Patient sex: M
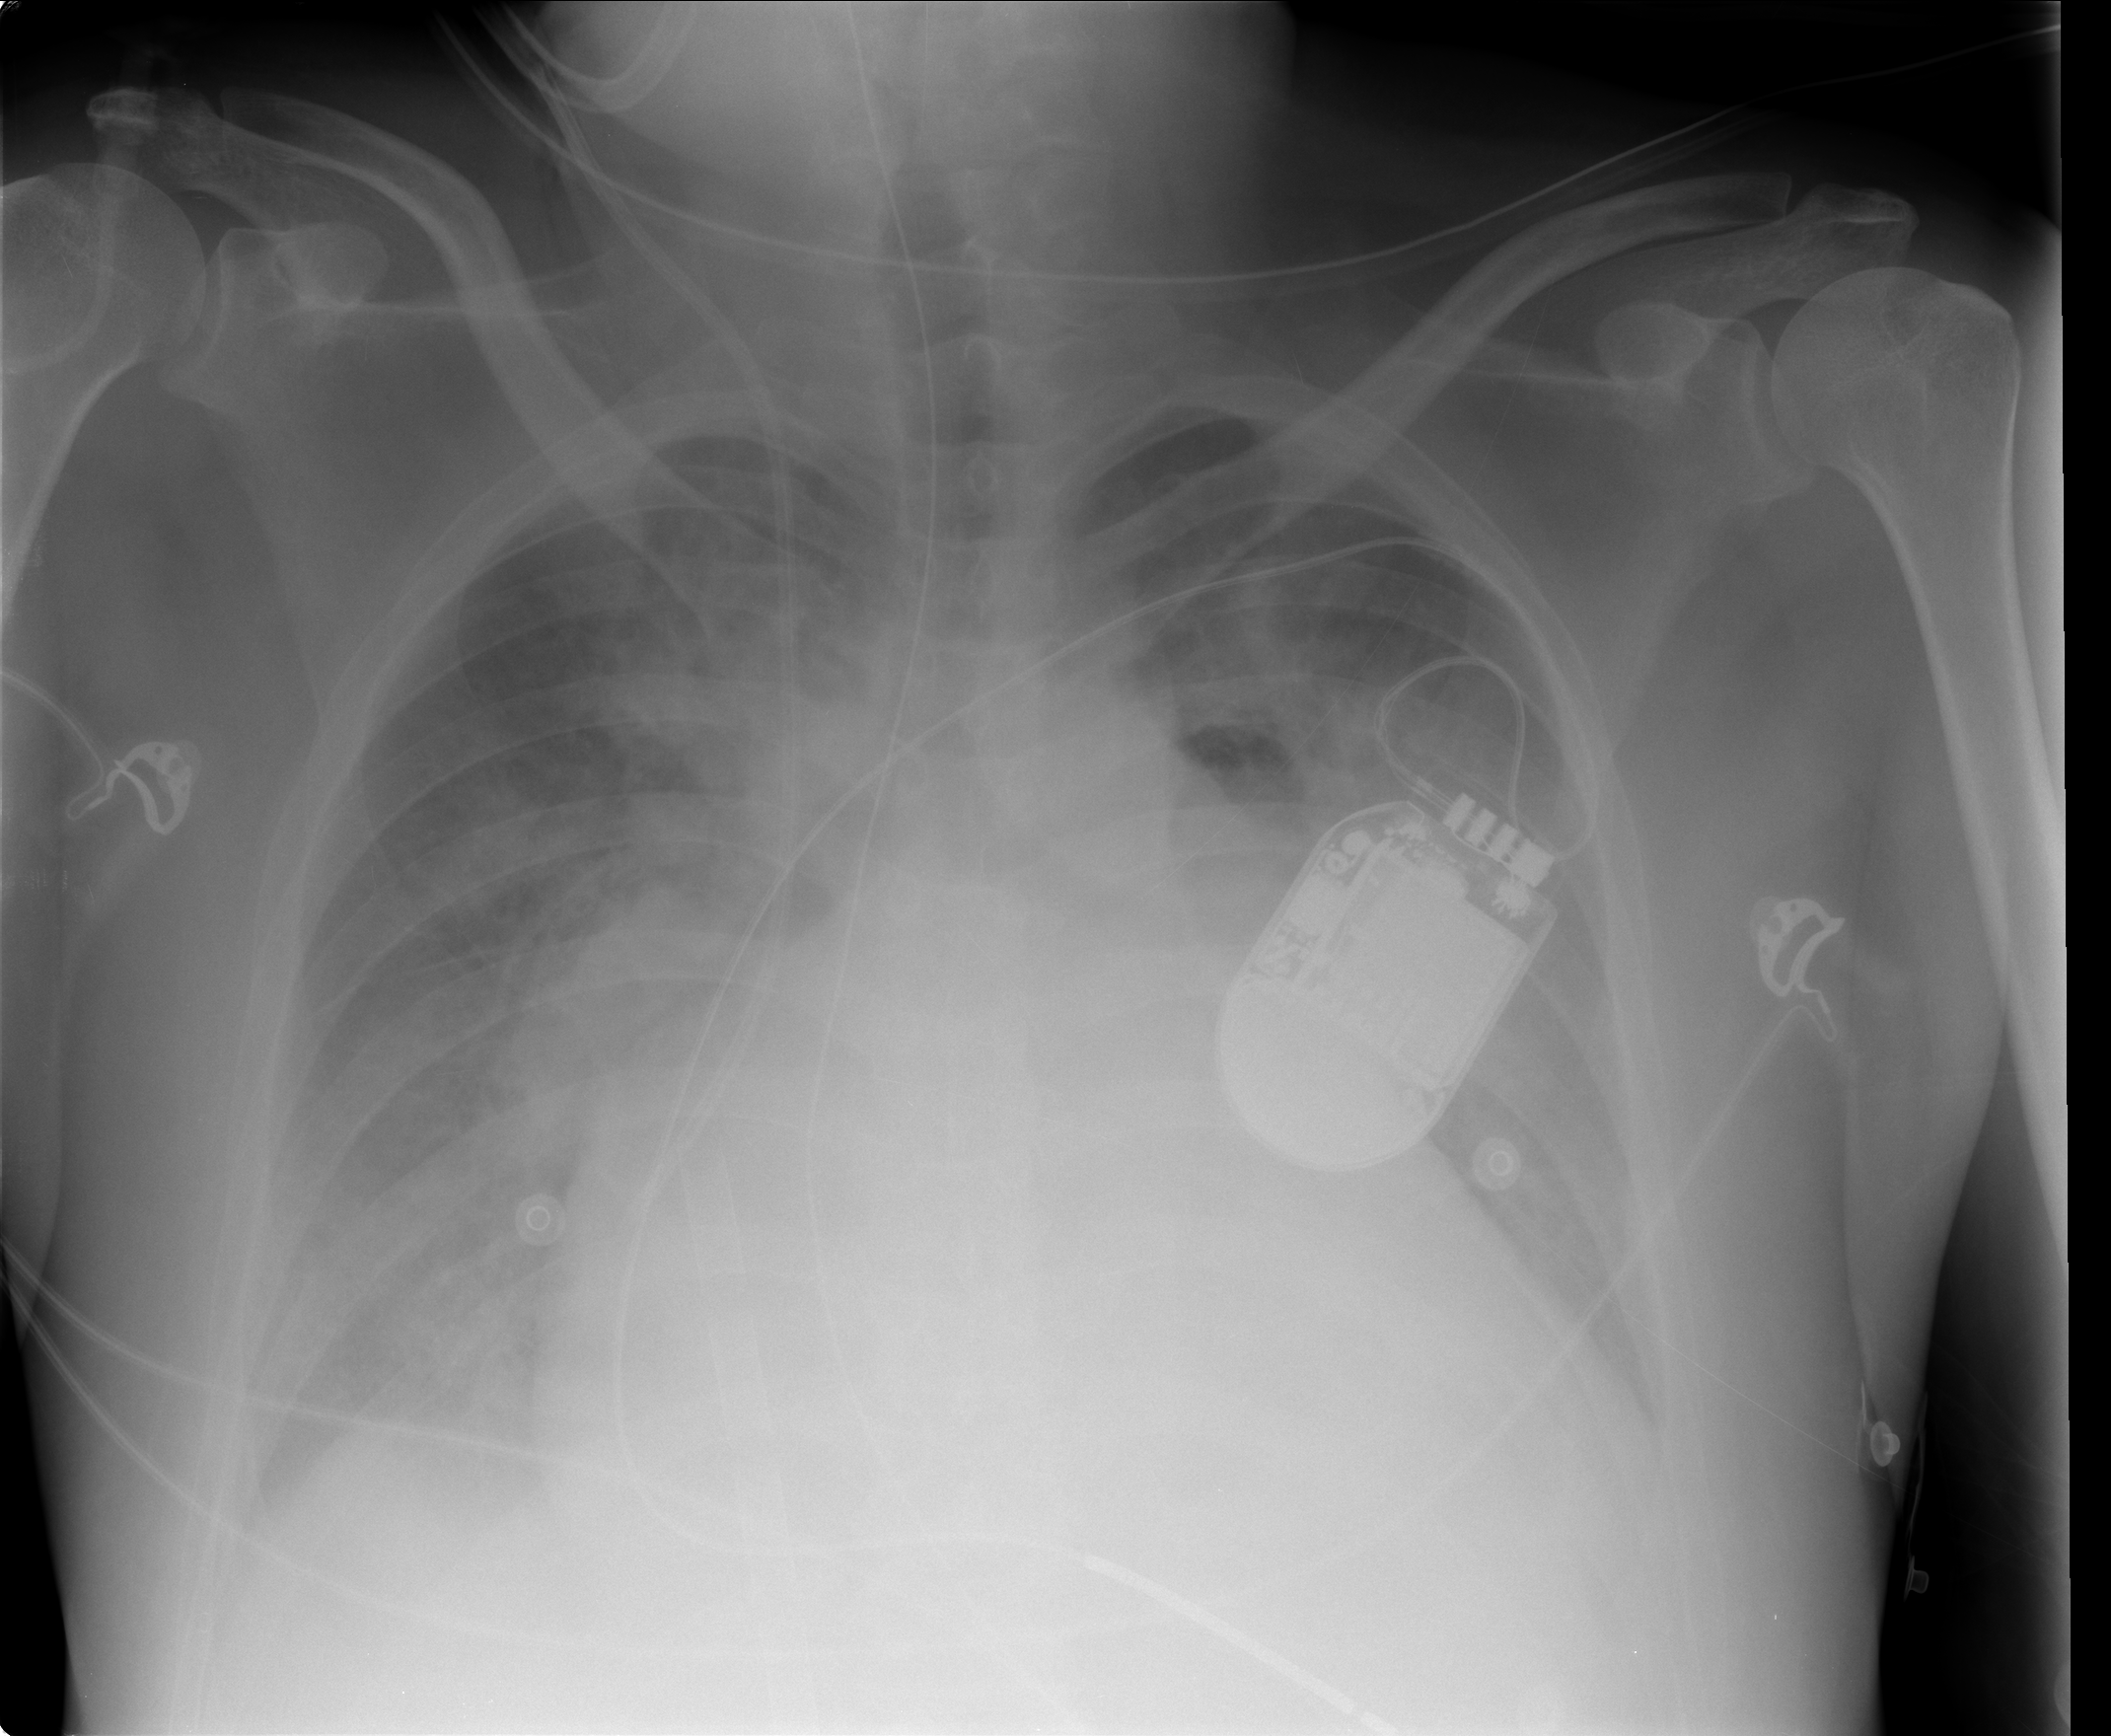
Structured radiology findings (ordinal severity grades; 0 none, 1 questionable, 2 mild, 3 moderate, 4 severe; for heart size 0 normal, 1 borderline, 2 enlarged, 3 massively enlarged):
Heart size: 3
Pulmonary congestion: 3
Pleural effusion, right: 2
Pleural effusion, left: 2
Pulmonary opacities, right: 2
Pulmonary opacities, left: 1
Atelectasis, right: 3
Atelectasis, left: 3